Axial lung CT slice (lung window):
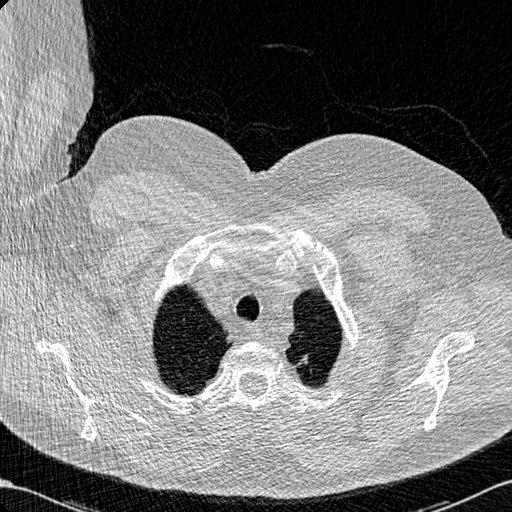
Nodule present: no